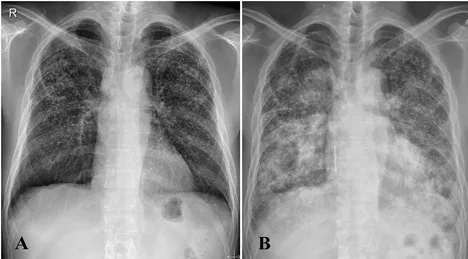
Simple chest radiographs. A 6 months before admission, numerous nodules in both lungs were observed. The majority of the nodules were quite dense suggesting calcification. B; Upon admission, newly developed haziness was noted in both lungs suggesting pneumonia, edema, or hemorrhage.
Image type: radiology (x_ray)